Field crop: maize
Growth stage: 2
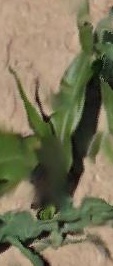
Species: maize